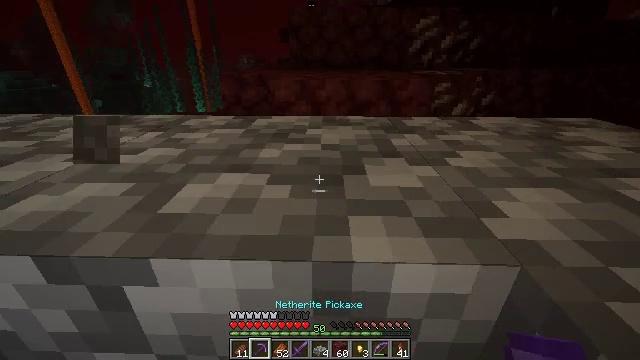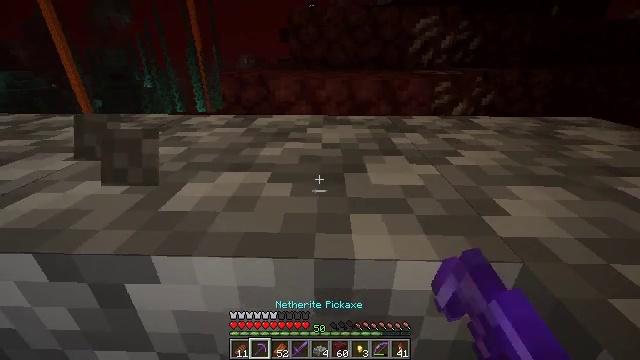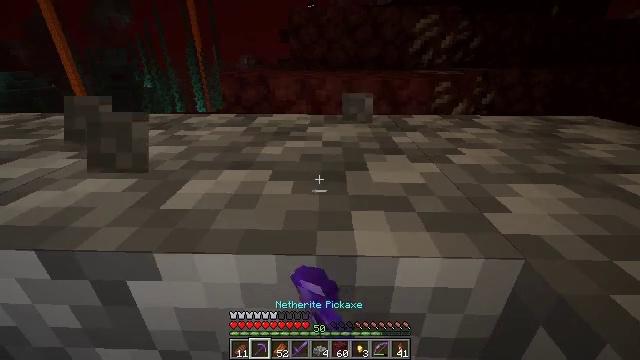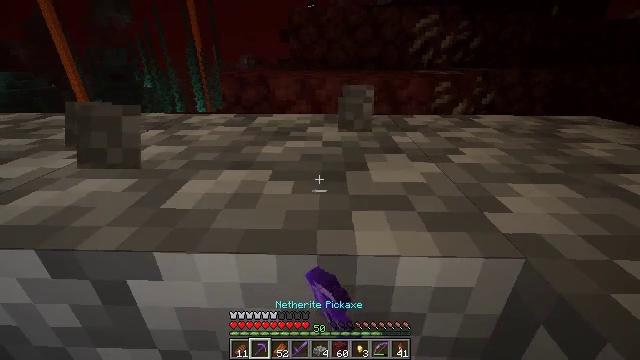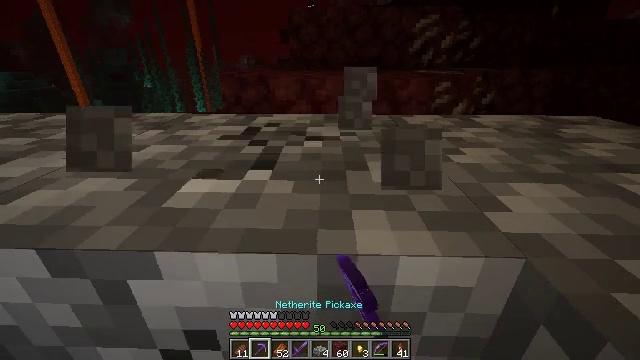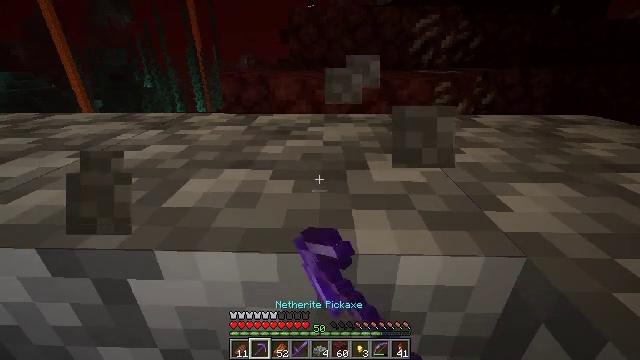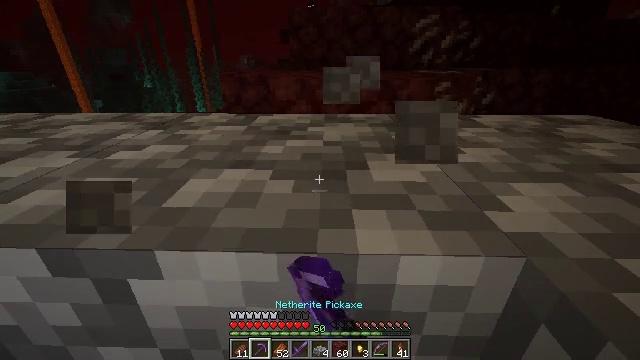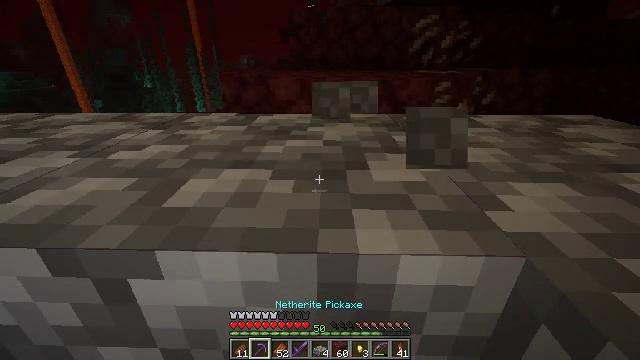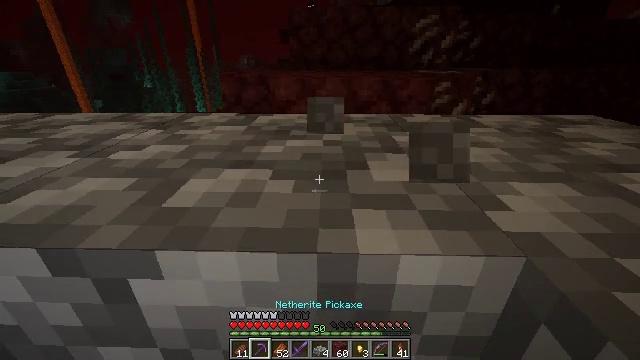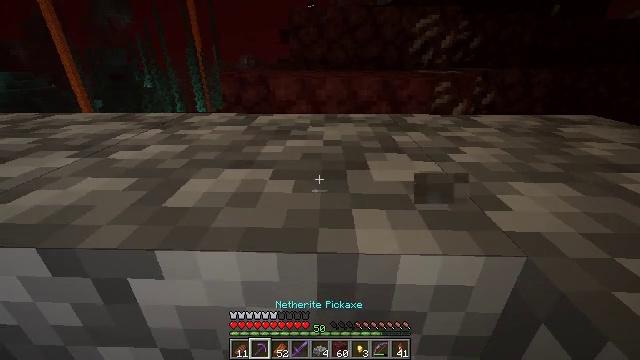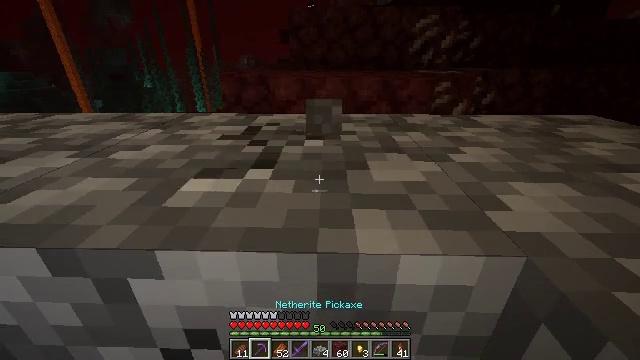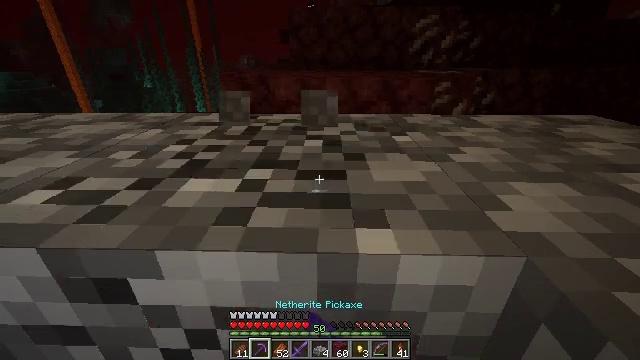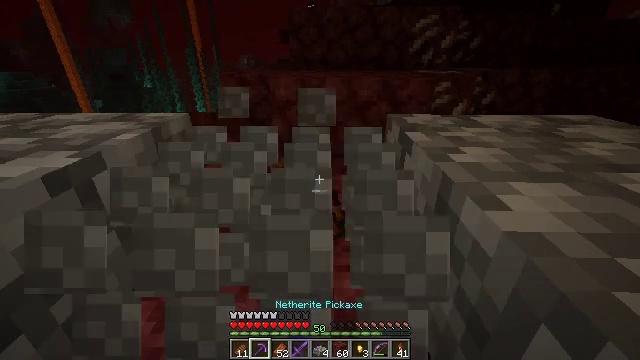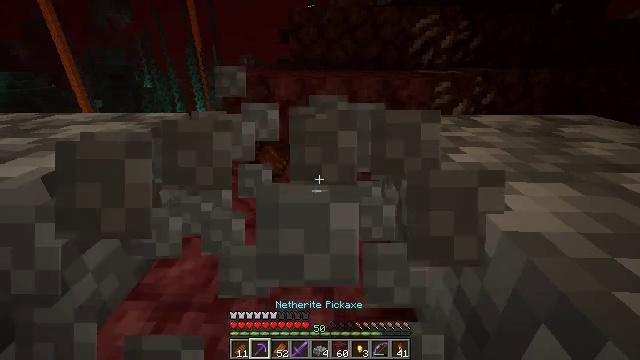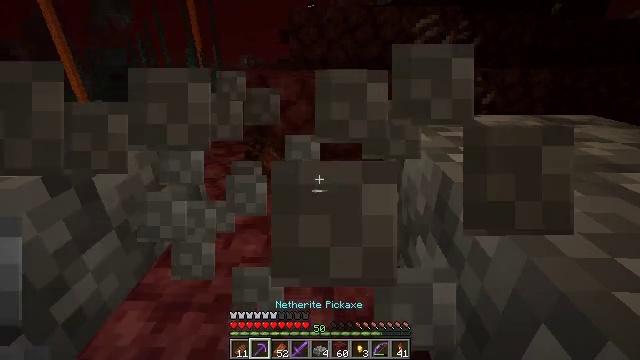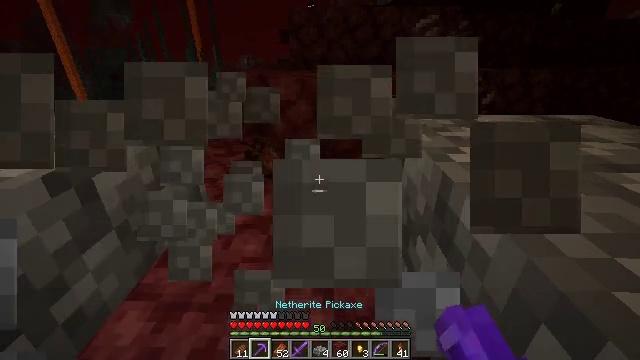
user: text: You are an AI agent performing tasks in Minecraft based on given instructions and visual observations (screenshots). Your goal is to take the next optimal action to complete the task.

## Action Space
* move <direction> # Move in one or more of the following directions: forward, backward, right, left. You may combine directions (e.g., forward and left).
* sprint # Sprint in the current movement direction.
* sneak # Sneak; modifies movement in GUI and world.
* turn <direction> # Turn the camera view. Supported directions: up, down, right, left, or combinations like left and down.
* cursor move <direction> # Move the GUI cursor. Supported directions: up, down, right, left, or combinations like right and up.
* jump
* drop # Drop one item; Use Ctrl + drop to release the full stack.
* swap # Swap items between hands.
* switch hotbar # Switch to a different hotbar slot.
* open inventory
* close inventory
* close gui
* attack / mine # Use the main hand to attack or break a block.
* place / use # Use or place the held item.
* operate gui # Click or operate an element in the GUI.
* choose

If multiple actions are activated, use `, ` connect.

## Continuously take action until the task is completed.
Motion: motion action
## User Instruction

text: Break the cobblestone slab to recycle it.
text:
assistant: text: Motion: sneak, attack / mine
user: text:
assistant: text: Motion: sneak, attack / mine
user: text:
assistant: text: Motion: sneak, attack / mine
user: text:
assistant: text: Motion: sneak, attack / mine
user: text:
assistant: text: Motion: sneak
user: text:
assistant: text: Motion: sneak
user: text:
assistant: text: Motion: sneak
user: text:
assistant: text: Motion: sneak
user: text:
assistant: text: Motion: sneak
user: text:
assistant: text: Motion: sneak, attack / mine
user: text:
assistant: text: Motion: sneak, attack / mine
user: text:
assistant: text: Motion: sneak, attack / mine
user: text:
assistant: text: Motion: sneak, attack / mine
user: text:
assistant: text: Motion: sneak, attack / mine
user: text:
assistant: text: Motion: sneak
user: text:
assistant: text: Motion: sneak
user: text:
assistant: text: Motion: sneak